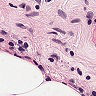
Metastatic tissue present: no